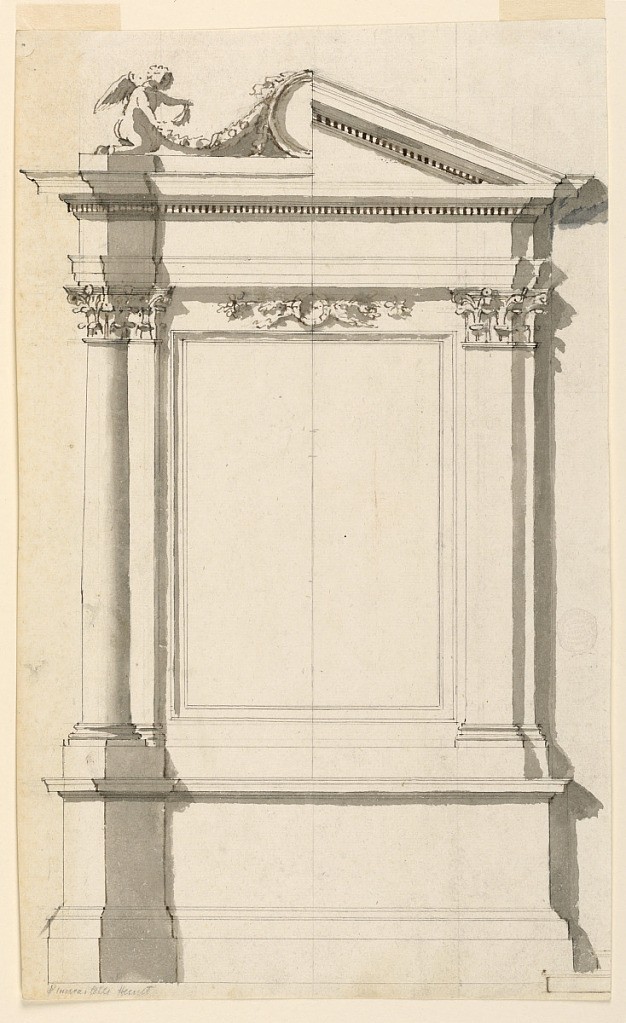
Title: Project for an altar with alternative suggestions
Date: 1775–1780
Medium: Pencil, pen, brush, sepia and grey water color on paper
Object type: Drawing
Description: Vertical composition of an altar with a surbased pediment and an attic topped by an angel on the left. The angel holds garland that hangs from the central medallion. The bottom right corner contains part of the steps of the altar from 1901-39-2572.